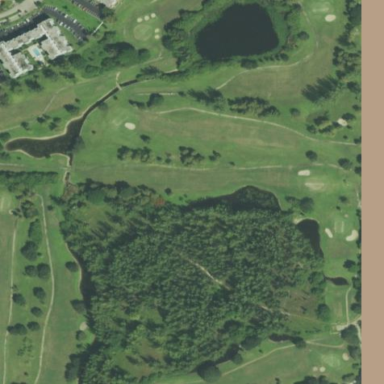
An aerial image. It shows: Golf course surrounded by greenery.